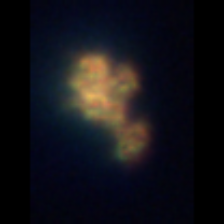
Taxon: Unknown_detritus
Group: Unknown